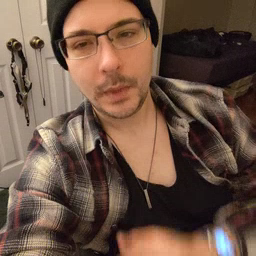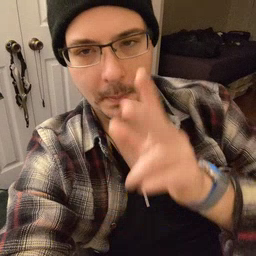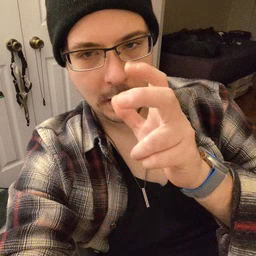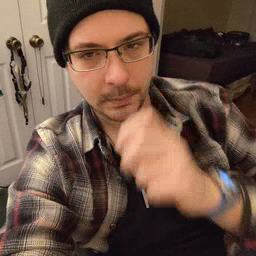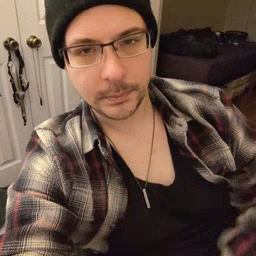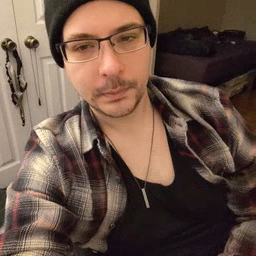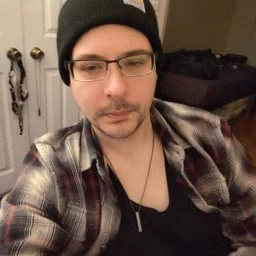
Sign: bug